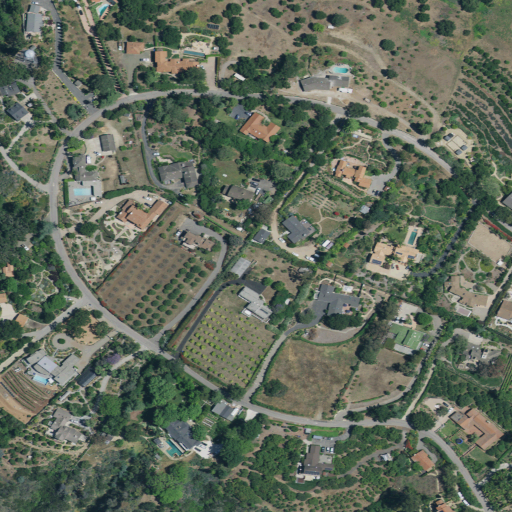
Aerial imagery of mountain in California named Shephard Mesa containing open development, shrub, mixed forest, evergreen forest, low intensity development, and medium intensity development